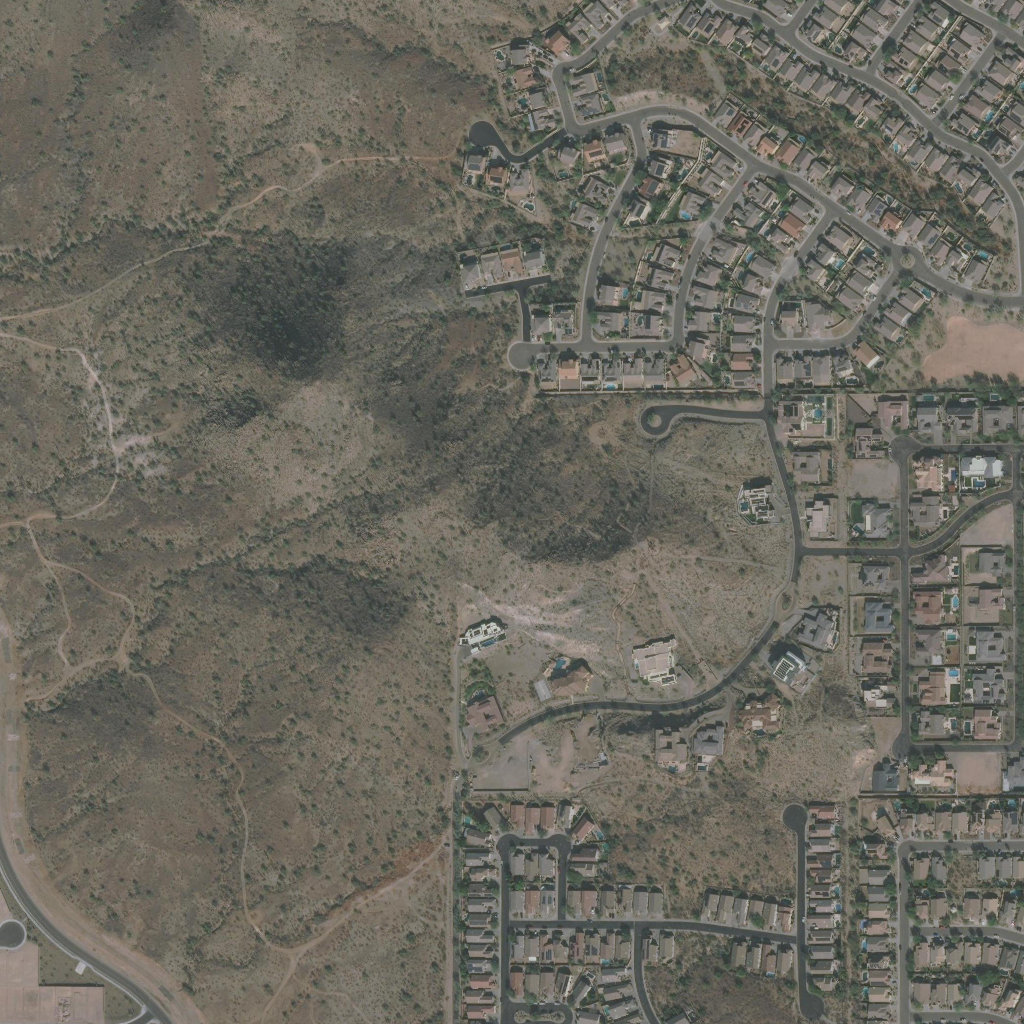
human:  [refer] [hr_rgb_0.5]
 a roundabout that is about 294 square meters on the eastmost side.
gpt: <box>[[87, 24, 89, 26, 0]]</box>